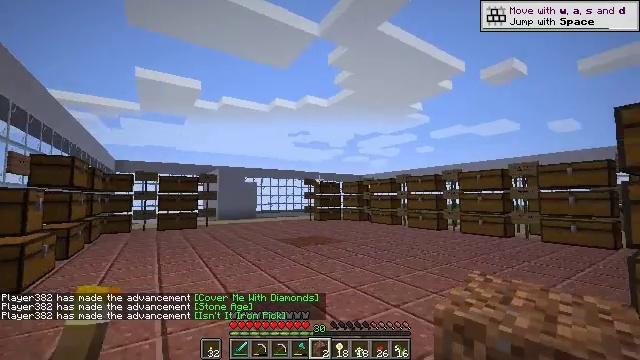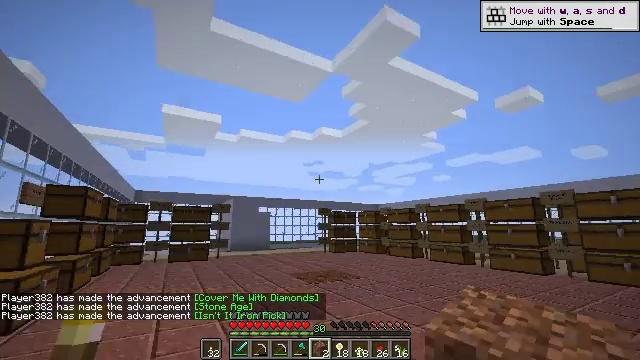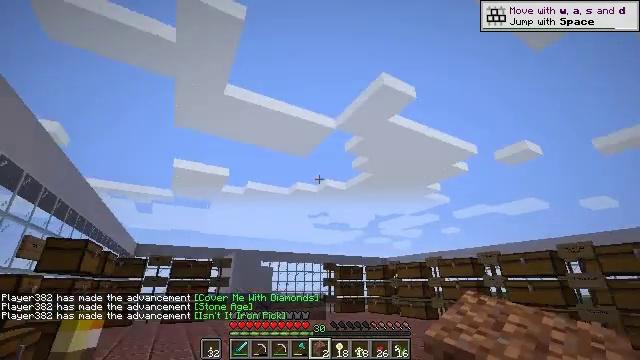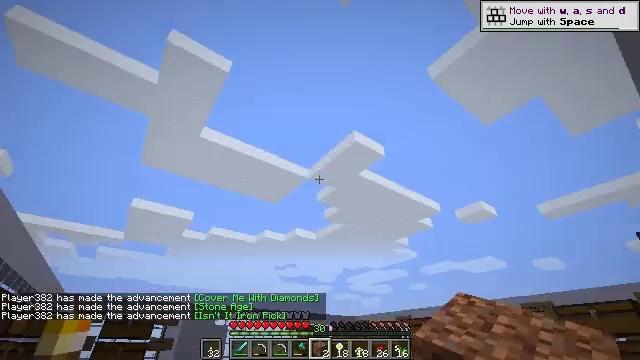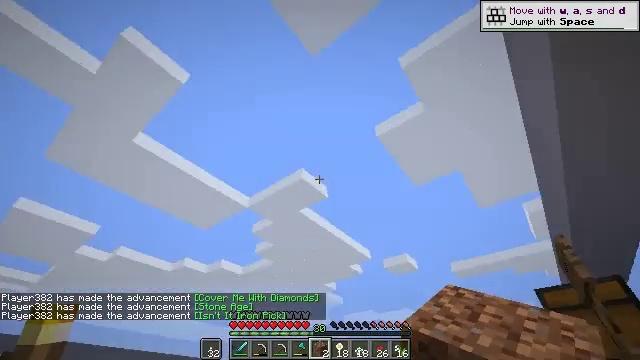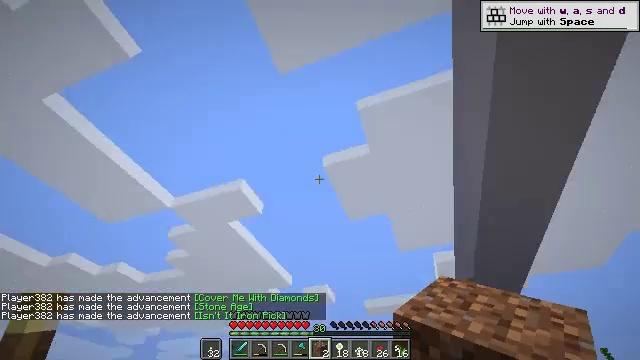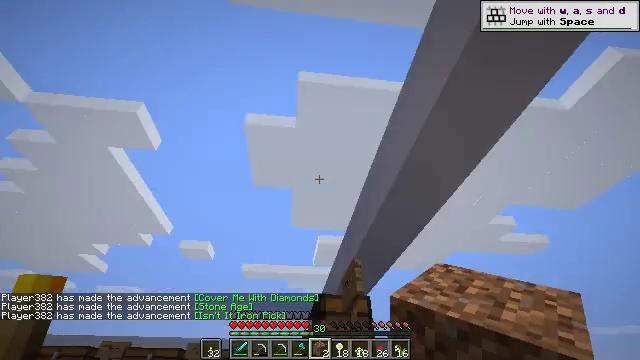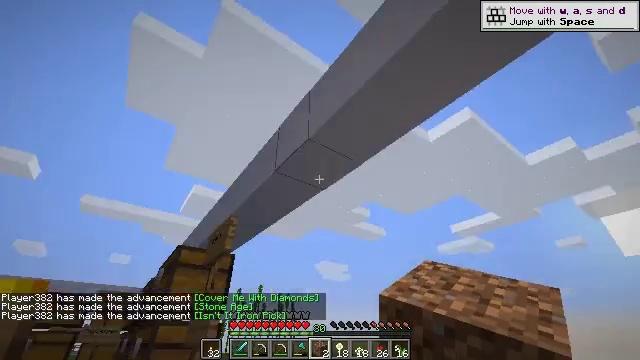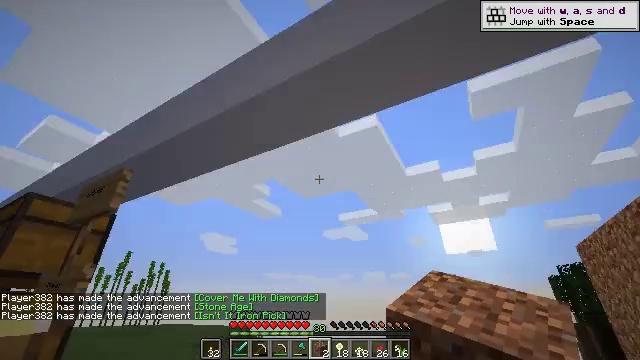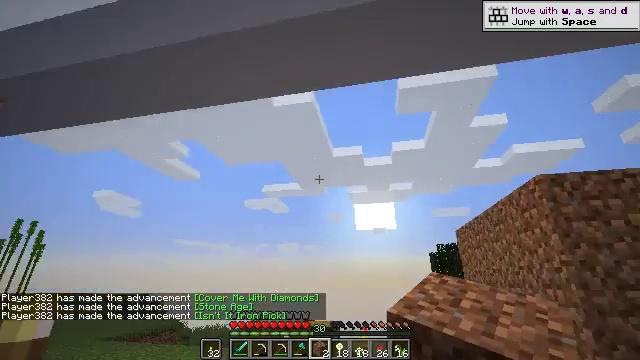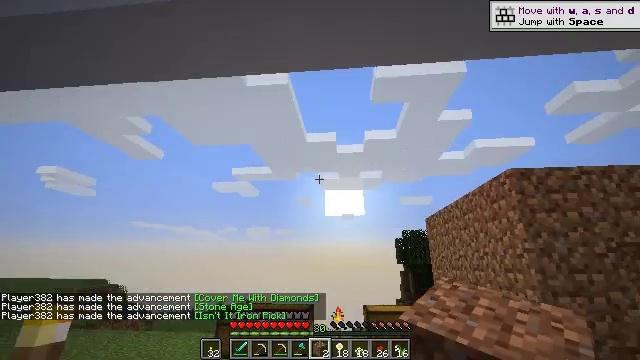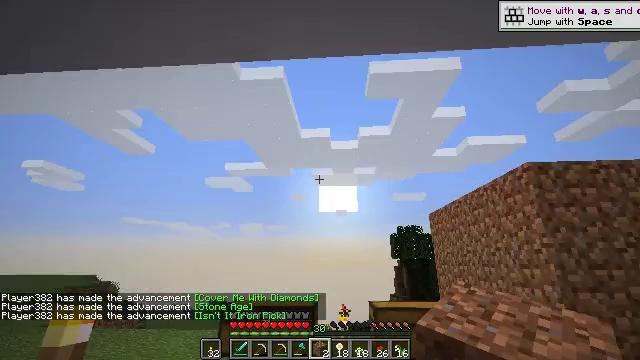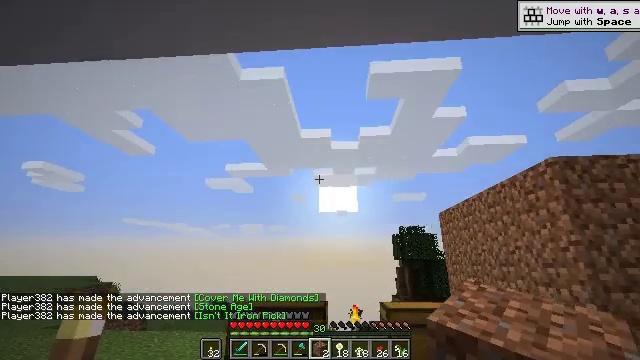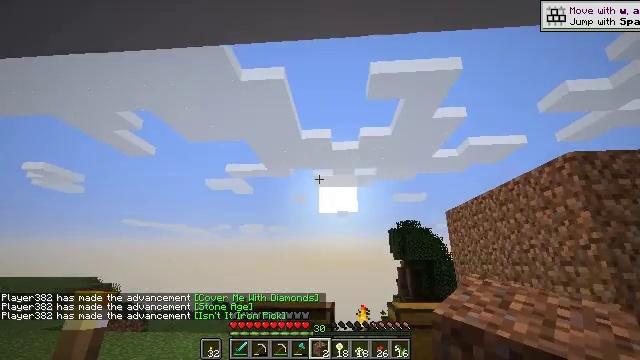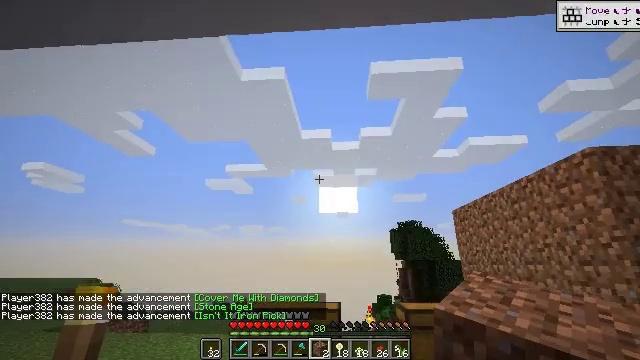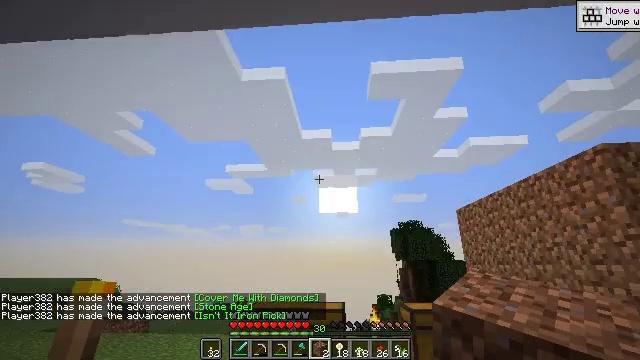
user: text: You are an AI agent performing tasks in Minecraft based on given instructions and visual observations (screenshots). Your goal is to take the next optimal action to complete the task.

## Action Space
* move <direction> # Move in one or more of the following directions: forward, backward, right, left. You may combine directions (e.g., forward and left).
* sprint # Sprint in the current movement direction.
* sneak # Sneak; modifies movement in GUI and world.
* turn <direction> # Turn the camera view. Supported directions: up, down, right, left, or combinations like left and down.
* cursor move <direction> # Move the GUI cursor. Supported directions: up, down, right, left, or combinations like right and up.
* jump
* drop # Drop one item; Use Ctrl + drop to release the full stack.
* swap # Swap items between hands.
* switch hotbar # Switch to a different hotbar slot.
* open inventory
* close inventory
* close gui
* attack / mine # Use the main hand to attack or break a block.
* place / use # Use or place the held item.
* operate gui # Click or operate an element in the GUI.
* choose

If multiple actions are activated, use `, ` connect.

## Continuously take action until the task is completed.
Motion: motion action
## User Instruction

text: craft item air
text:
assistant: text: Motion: move forward, turn left and up
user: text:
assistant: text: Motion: move forward, turn left and up
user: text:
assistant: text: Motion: move forward, turn right and up
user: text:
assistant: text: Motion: move forward, turn right and up
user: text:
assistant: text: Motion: move forward and move left, turn right and up
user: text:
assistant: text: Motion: move forward and move left, turn right and down
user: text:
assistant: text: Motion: move forward and move left, turn right and down
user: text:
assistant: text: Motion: move forward and move left, turn right and down
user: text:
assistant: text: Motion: move forward and move left, turn right and down
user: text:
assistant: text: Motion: move forward and move left, turn right and down
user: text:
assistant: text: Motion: move forward and move left, turn right
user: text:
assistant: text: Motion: move forward and move left
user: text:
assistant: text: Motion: move forward and move left
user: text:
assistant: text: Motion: no_op
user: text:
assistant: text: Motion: no_op
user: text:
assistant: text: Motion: no_op
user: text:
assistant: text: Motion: turn down
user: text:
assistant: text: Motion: turn down
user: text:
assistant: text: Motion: turn left and down
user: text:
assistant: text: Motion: turn left and down
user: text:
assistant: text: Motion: turn left and down
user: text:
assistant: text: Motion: turn down
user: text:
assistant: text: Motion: turn left
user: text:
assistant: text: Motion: turn left and down
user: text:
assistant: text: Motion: turn left
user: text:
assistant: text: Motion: turn right and up
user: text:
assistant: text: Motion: turn right and up
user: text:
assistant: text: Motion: turn right and down
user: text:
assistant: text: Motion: no_op
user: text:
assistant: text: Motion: no_op